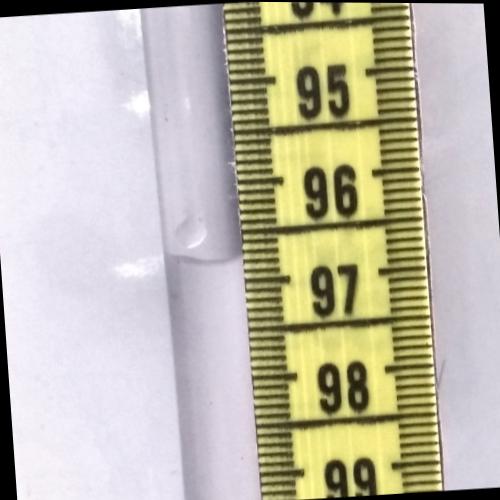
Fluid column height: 96.8 cm